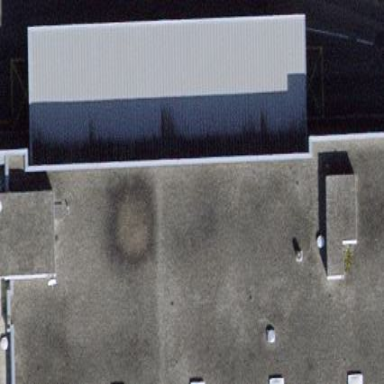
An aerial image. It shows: Warehouse building.